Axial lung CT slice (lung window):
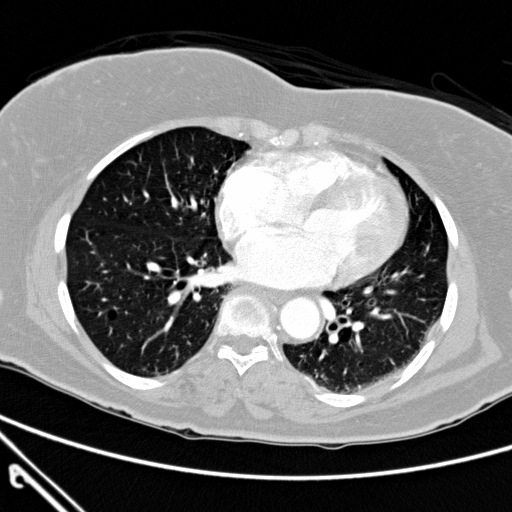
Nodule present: no